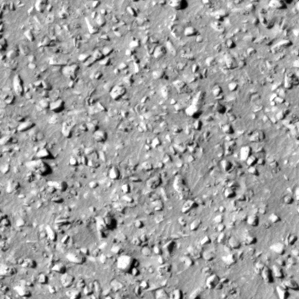
Label: non_frost